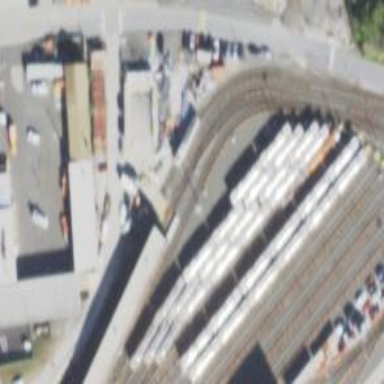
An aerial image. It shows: Yard tunnel serving as building passage for electrified rail.